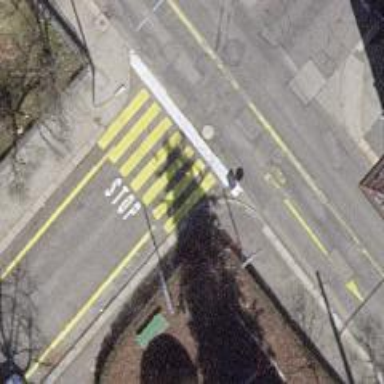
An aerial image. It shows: Zebra crossing on the road.